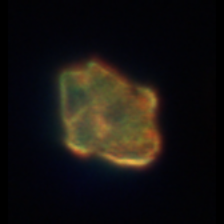
Taxon: Akashiwo
Group: Dinoflagellates